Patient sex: M
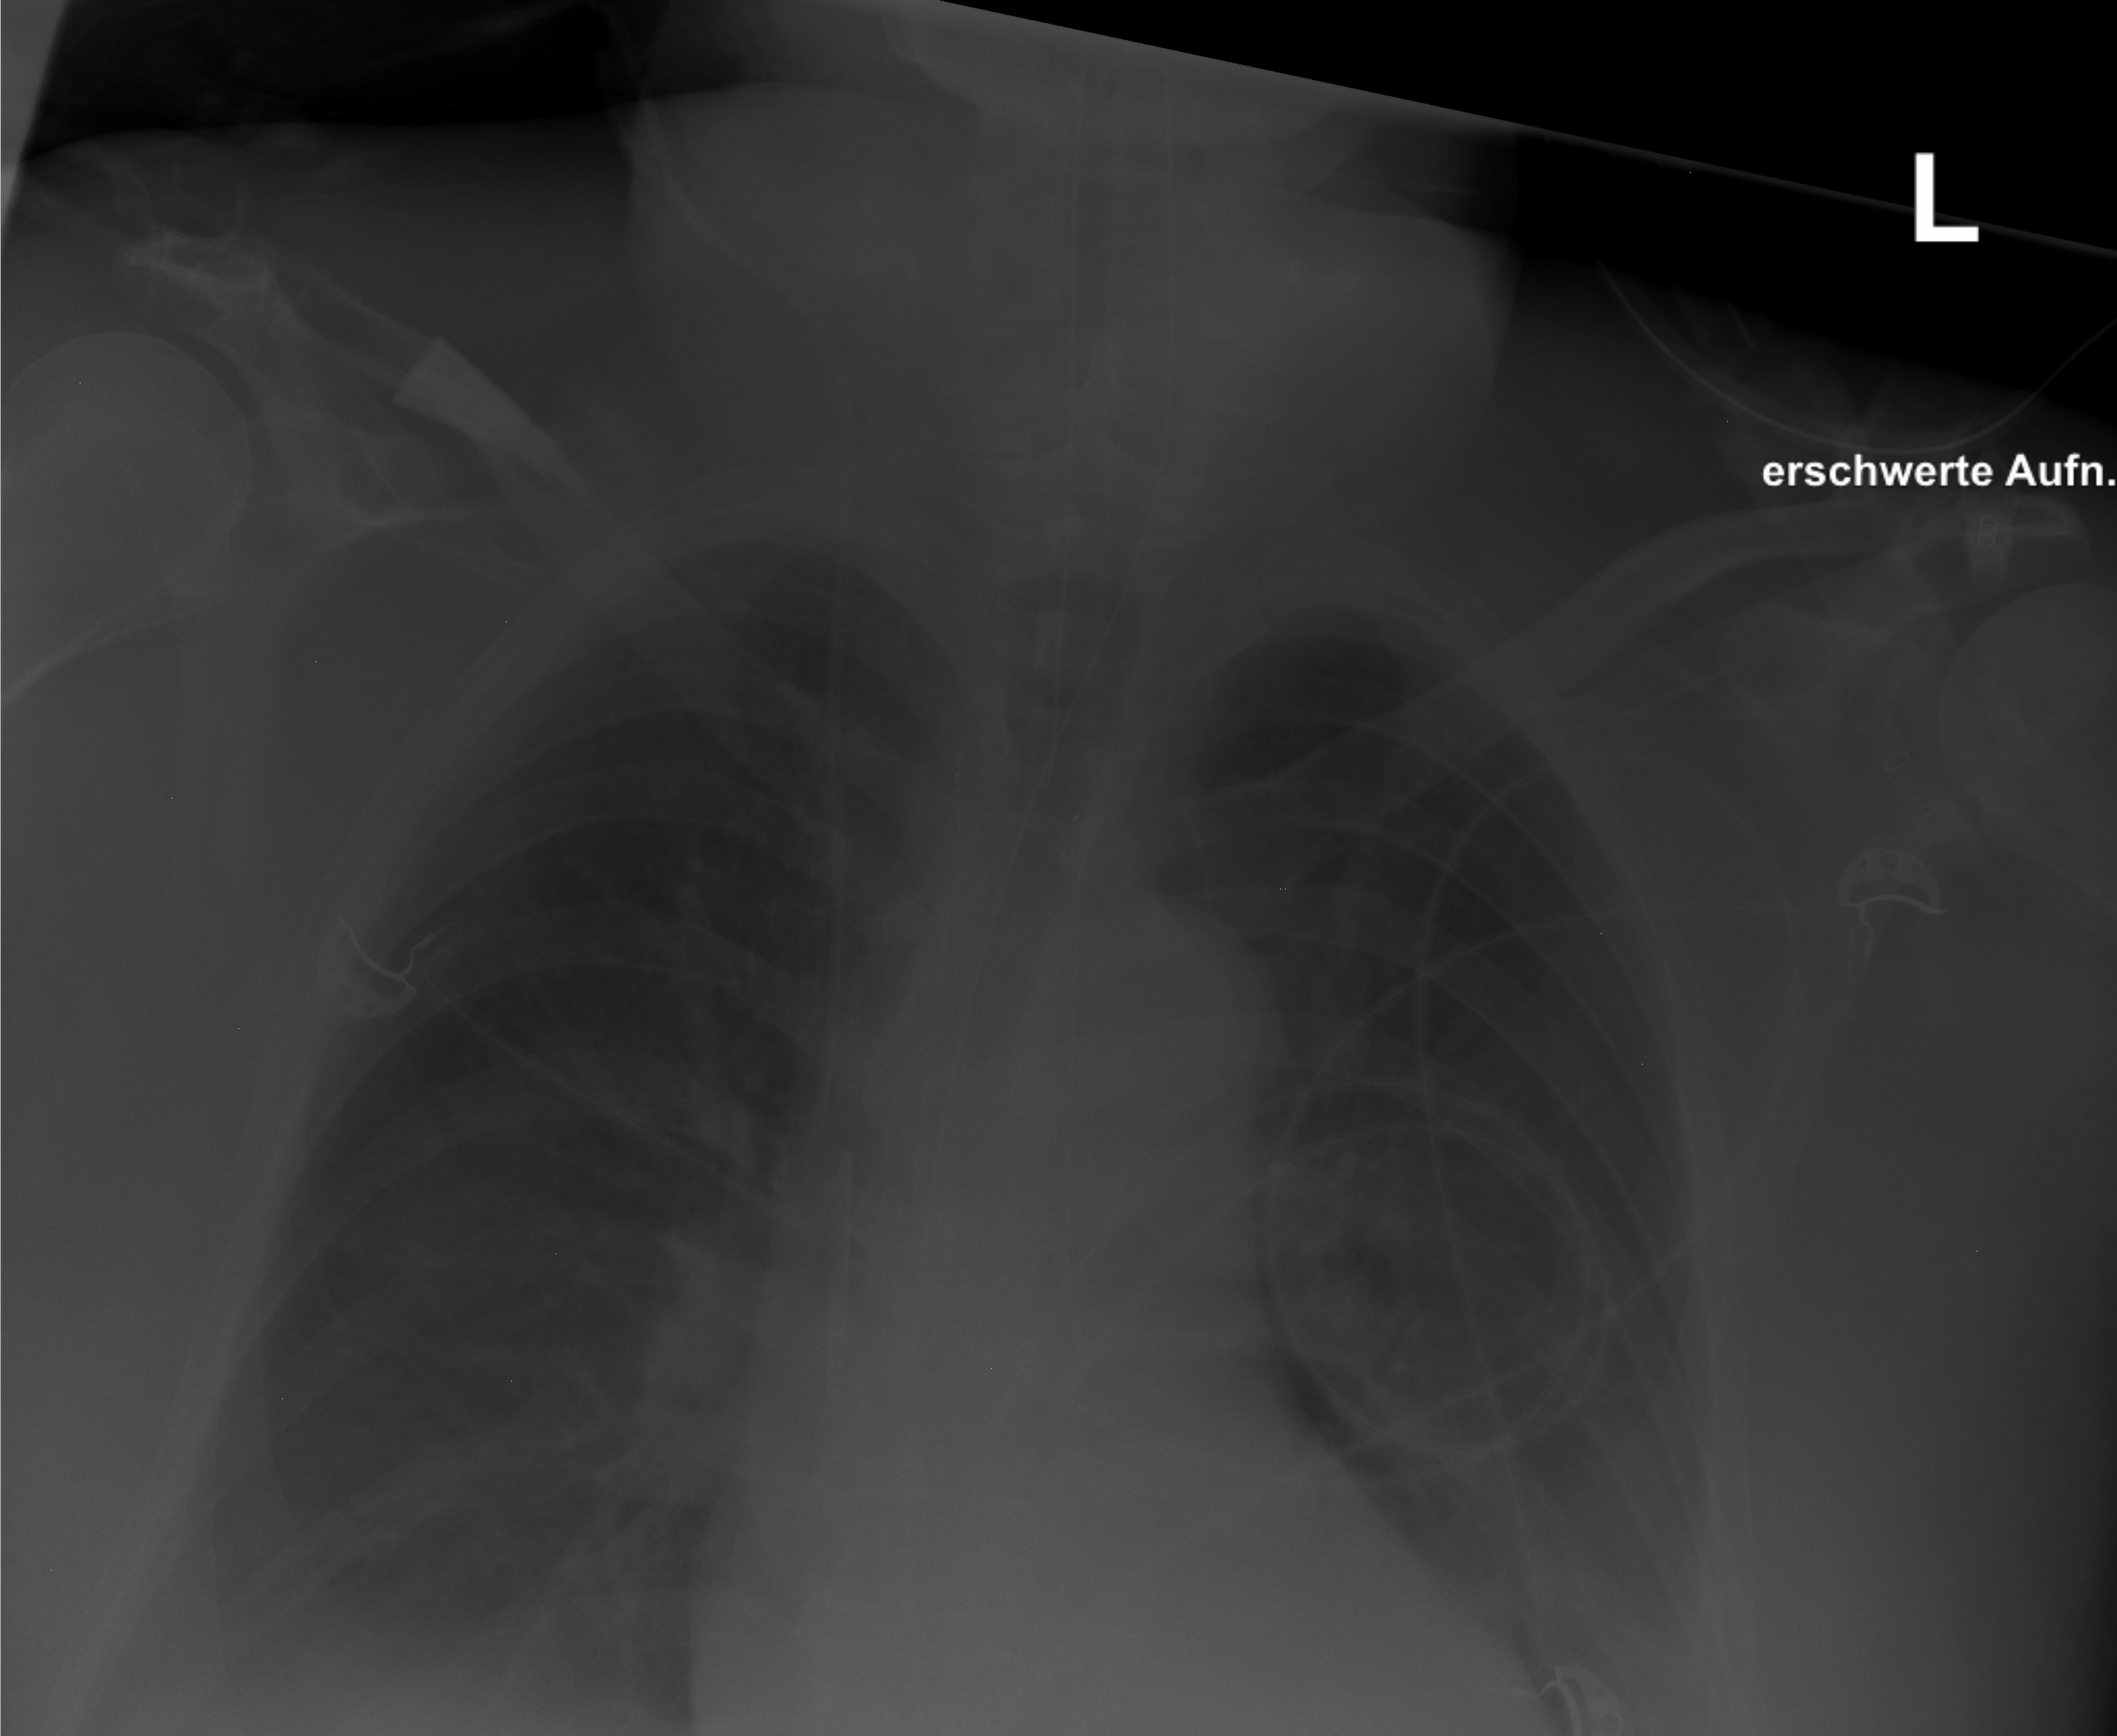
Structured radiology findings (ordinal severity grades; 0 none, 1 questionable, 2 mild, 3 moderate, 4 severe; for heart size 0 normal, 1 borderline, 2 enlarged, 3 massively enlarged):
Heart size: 0
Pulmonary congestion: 0
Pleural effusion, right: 2
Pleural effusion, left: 0
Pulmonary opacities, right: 2
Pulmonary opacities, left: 0
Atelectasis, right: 2
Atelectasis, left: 1